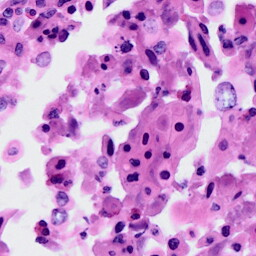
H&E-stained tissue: Cervix